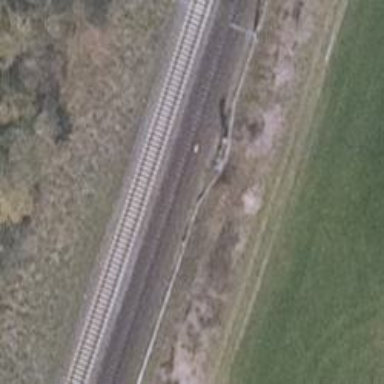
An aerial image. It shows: Railway signal.